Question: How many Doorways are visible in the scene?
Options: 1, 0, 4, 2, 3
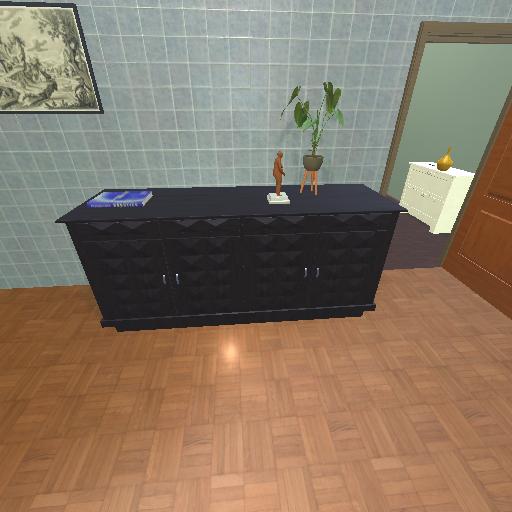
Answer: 1